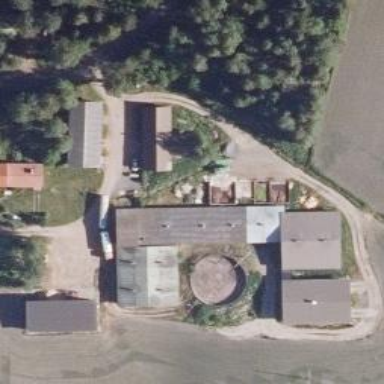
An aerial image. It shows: Farm.